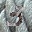
Label: 3